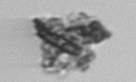
Label: detritus